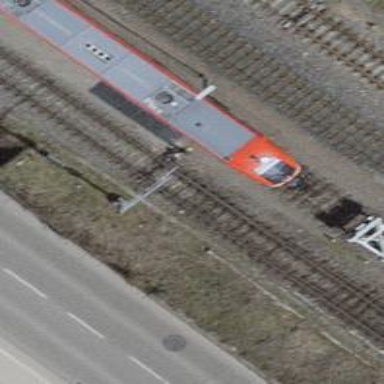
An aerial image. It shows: Railway switch.